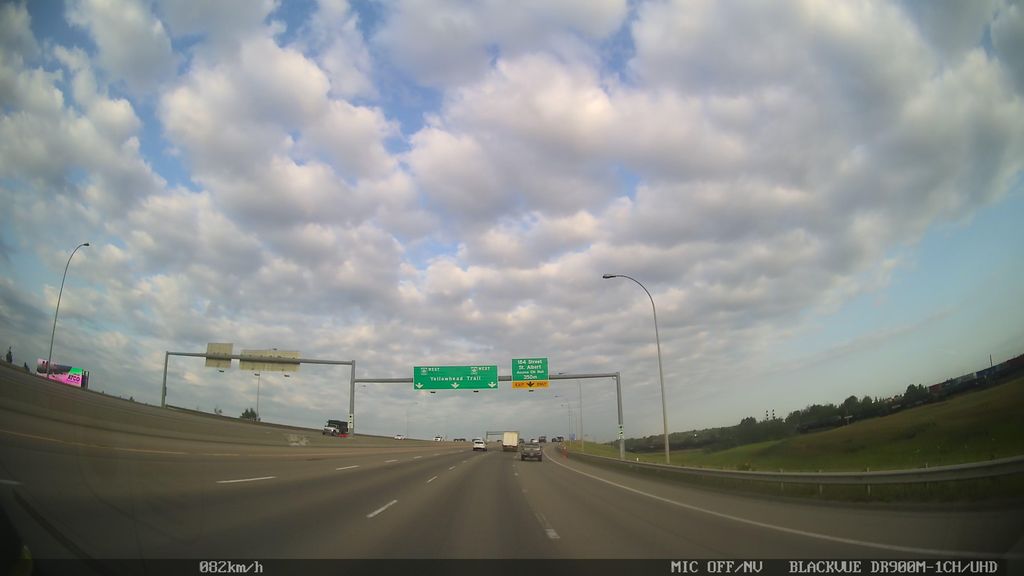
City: edmonton